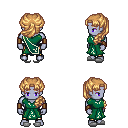
a pixel art fantasy rpg character, male body template, dark elf, purple skin, sash dress, gold greaves, light blonde princess hairstyle, leather bracers, white slippers, four views (front, back, left, right), 2x2 character sprite sheet, small pixel art, hard edges, no anti-aliasing